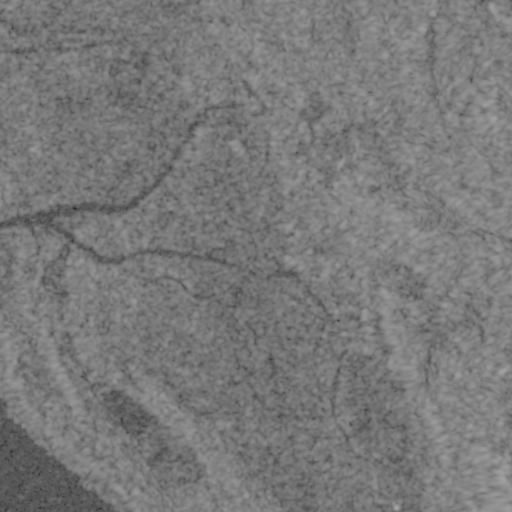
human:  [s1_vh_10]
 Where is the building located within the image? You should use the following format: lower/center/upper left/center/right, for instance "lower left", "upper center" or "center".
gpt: The building is located in the lower right of the image.
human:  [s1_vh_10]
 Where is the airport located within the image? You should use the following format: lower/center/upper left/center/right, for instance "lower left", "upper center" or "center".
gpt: There is no airport in the image.

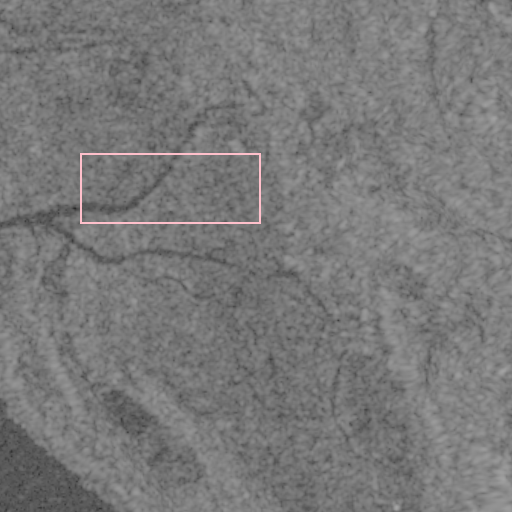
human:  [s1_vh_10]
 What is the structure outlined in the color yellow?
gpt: There is no yellow outline.
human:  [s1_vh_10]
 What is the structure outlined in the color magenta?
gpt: There is no structure outlined in magenta.